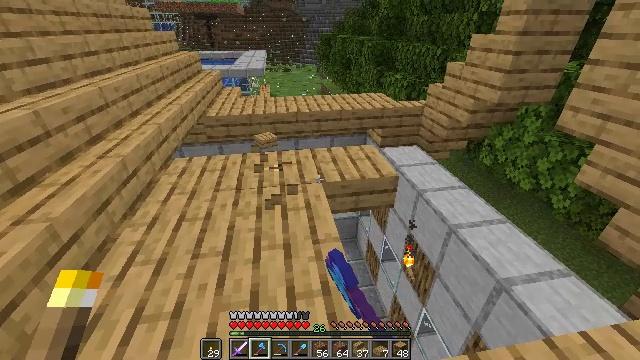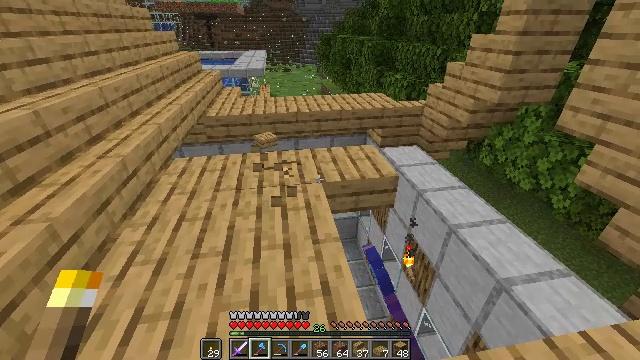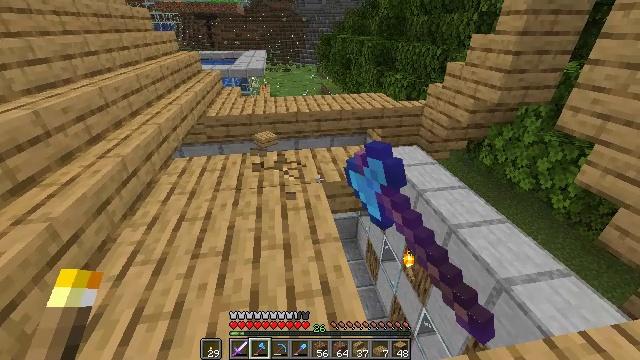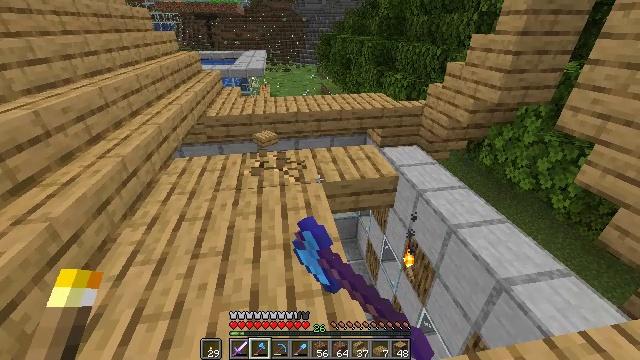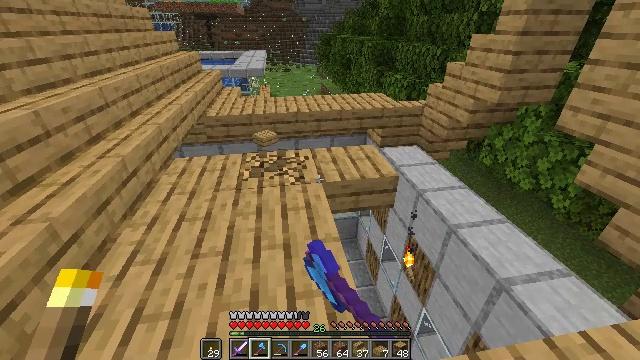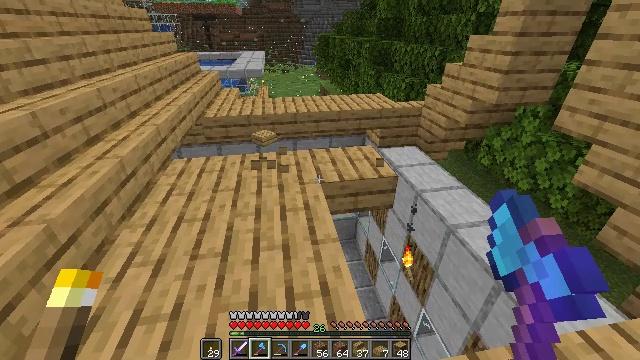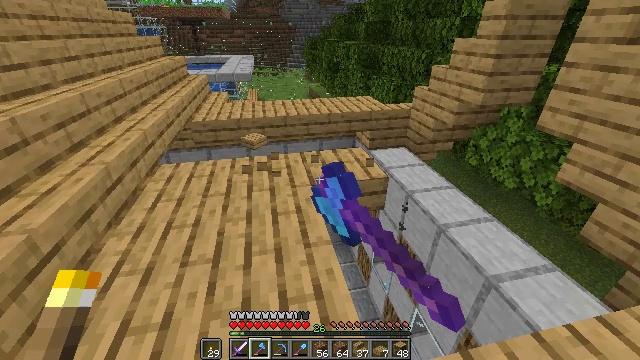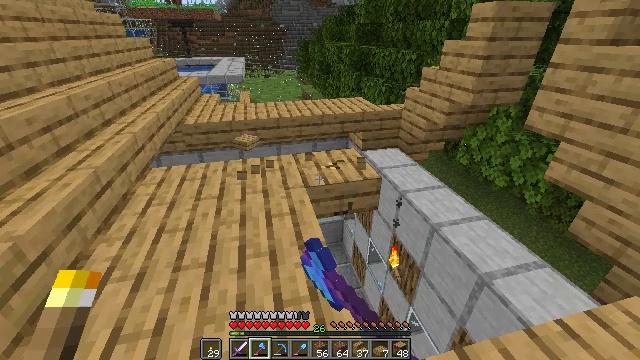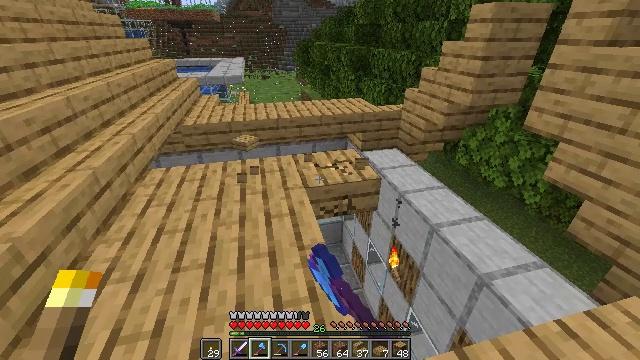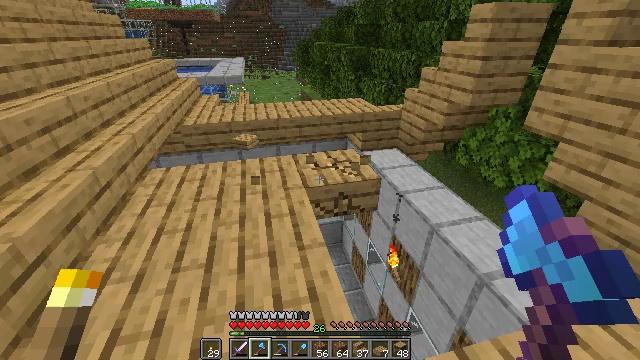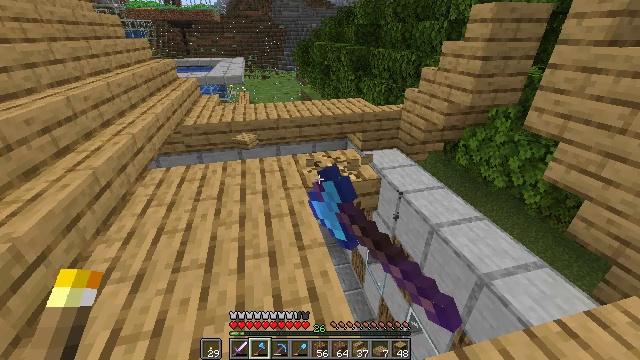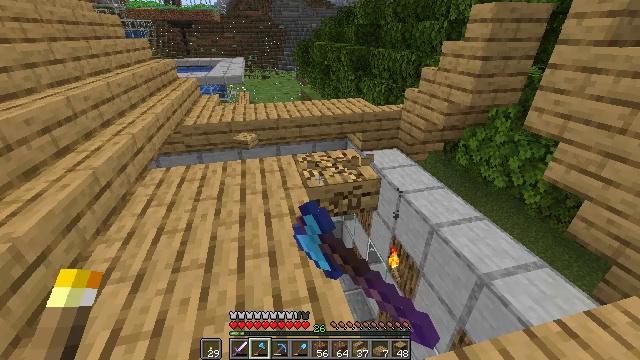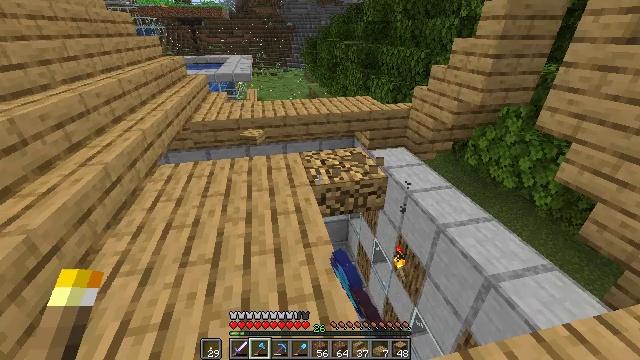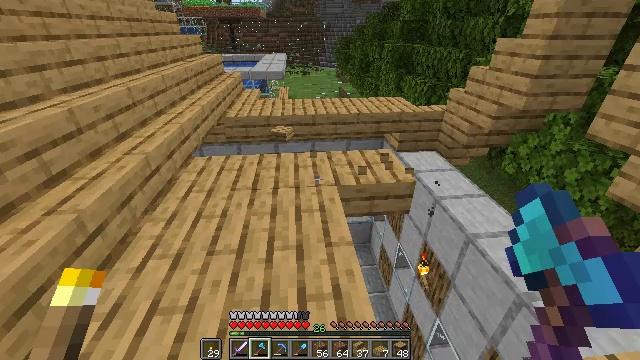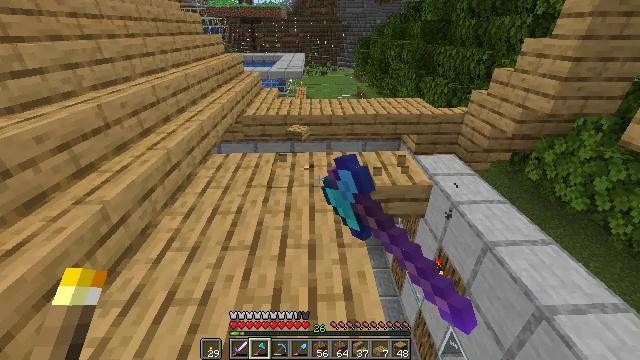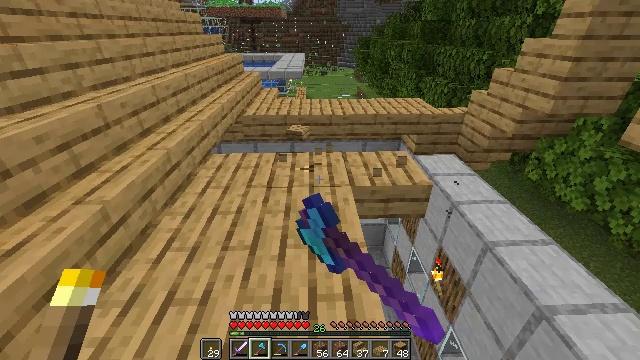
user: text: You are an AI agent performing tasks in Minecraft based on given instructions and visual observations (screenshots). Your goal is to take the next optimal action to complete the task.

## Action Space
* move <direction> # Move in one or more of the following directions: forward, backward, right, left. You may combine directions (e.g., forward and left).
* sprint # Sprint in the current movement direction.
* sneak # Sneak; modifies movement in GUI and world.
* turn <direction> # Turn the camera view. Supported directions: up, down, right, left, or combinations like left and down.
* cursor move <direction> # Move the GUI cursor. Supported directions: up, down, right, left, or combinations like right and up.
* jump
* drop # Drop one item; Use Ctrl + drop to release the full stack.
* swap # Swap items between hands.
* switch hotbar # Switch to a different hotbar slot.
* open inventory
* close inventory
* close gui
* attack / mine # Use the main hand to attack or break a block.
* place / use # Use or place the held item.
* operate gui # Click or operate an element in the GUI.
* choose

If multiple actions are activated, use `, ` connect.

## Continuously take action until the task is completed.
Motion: motion action
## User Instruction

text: Dig up the oak slab used in construction.
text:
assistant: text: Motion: attack / mine
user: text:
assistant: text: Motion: attack / mine
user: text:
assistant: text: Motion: attack / mine
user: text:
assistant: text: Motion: attack / mine
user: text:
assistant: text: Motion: attack / mine
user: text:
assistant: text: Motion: turn right, attack / mine
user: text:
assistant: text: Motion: turn right, attack / mine
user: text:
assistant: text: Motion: attack / mine
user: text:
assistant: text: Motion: attack / mine
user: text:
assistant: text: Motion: attack / mine
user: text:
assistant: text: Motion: attack / mine
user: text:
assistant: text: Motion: turn left, attack / mine
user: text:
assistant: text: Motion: turn left, attack / mine
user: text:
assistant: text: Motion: turn left, attack / mine
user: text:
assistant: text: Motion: attack / mine
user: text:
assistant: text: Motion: attack / mine
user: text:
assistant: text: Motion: attack / mine
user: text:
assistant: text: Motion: attack / mine
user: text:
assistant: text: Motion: attack / mine
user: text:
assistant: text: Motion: attack / mine
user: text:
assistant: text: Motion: attack / mine
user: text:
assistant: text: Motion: attack / mine
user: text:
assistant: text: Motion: attack / mine
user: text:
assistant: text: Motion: turn right, attack / mine
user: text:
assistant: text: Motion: turn right, attack / mine
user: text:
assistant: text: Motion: turn right, attack / mine
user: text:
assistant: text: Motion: attack / mine
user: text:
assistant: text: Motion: attack / mine
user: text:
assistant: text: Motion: attack / mine
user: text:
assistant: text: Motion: attack / mine